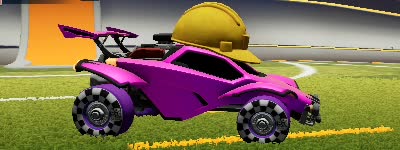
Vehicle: octane